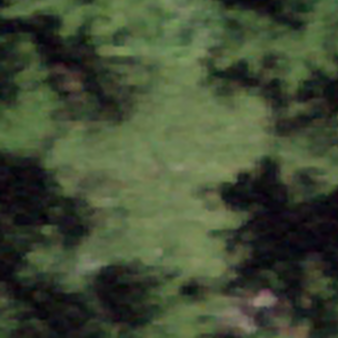
Label: other